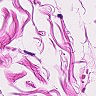
Metastatic tissue present: no